Question: My co-worker and I developed two apps in parallel, each with similar styling. The main view background of these apps is a radial gradient. He implemented his as a nine-patch image and I did it with a shape drawable. Both generate similar and acceptable results.
So my question is, which should we use? Are there are trade-offs between memory consumption and performance? I imagine that the image could take time to load, but that the shape drawable takes more time to draw (due to calculations). Are these then stored in a cache and those penalties only happen the first time they are displayed or are these issues on-going???
Shape Drawable:
'''
<shape xmlns:android="http://schemas.android.com/apk/res/android" android:shape="rectangle">
<gradient
android:startColor="#003472"
android:endColor="#000034"
android:gradientRadius="350"
android:type="radial"/>
</shape>
'''
Nine Patch:

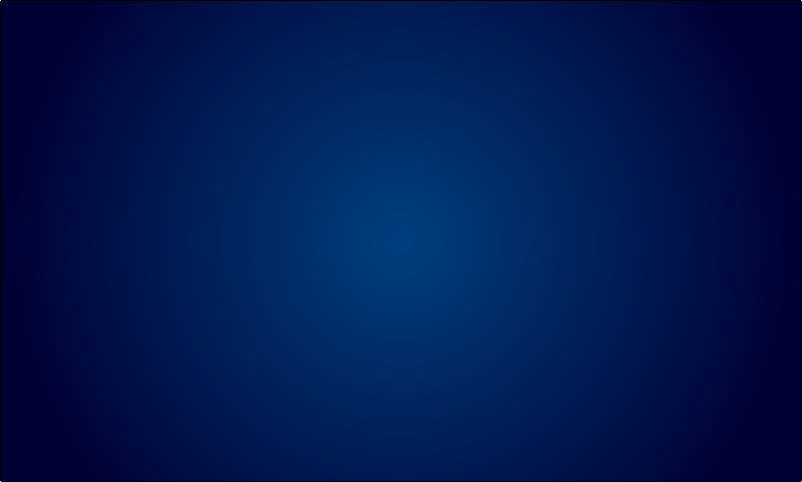
Answer: Shape drawable is great for gradient kind of images with simple constant color changes.
On the other hand, 9-patch images are great for images with lots of detail, constant color in streching regions.